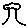
Label: tree